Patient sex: M
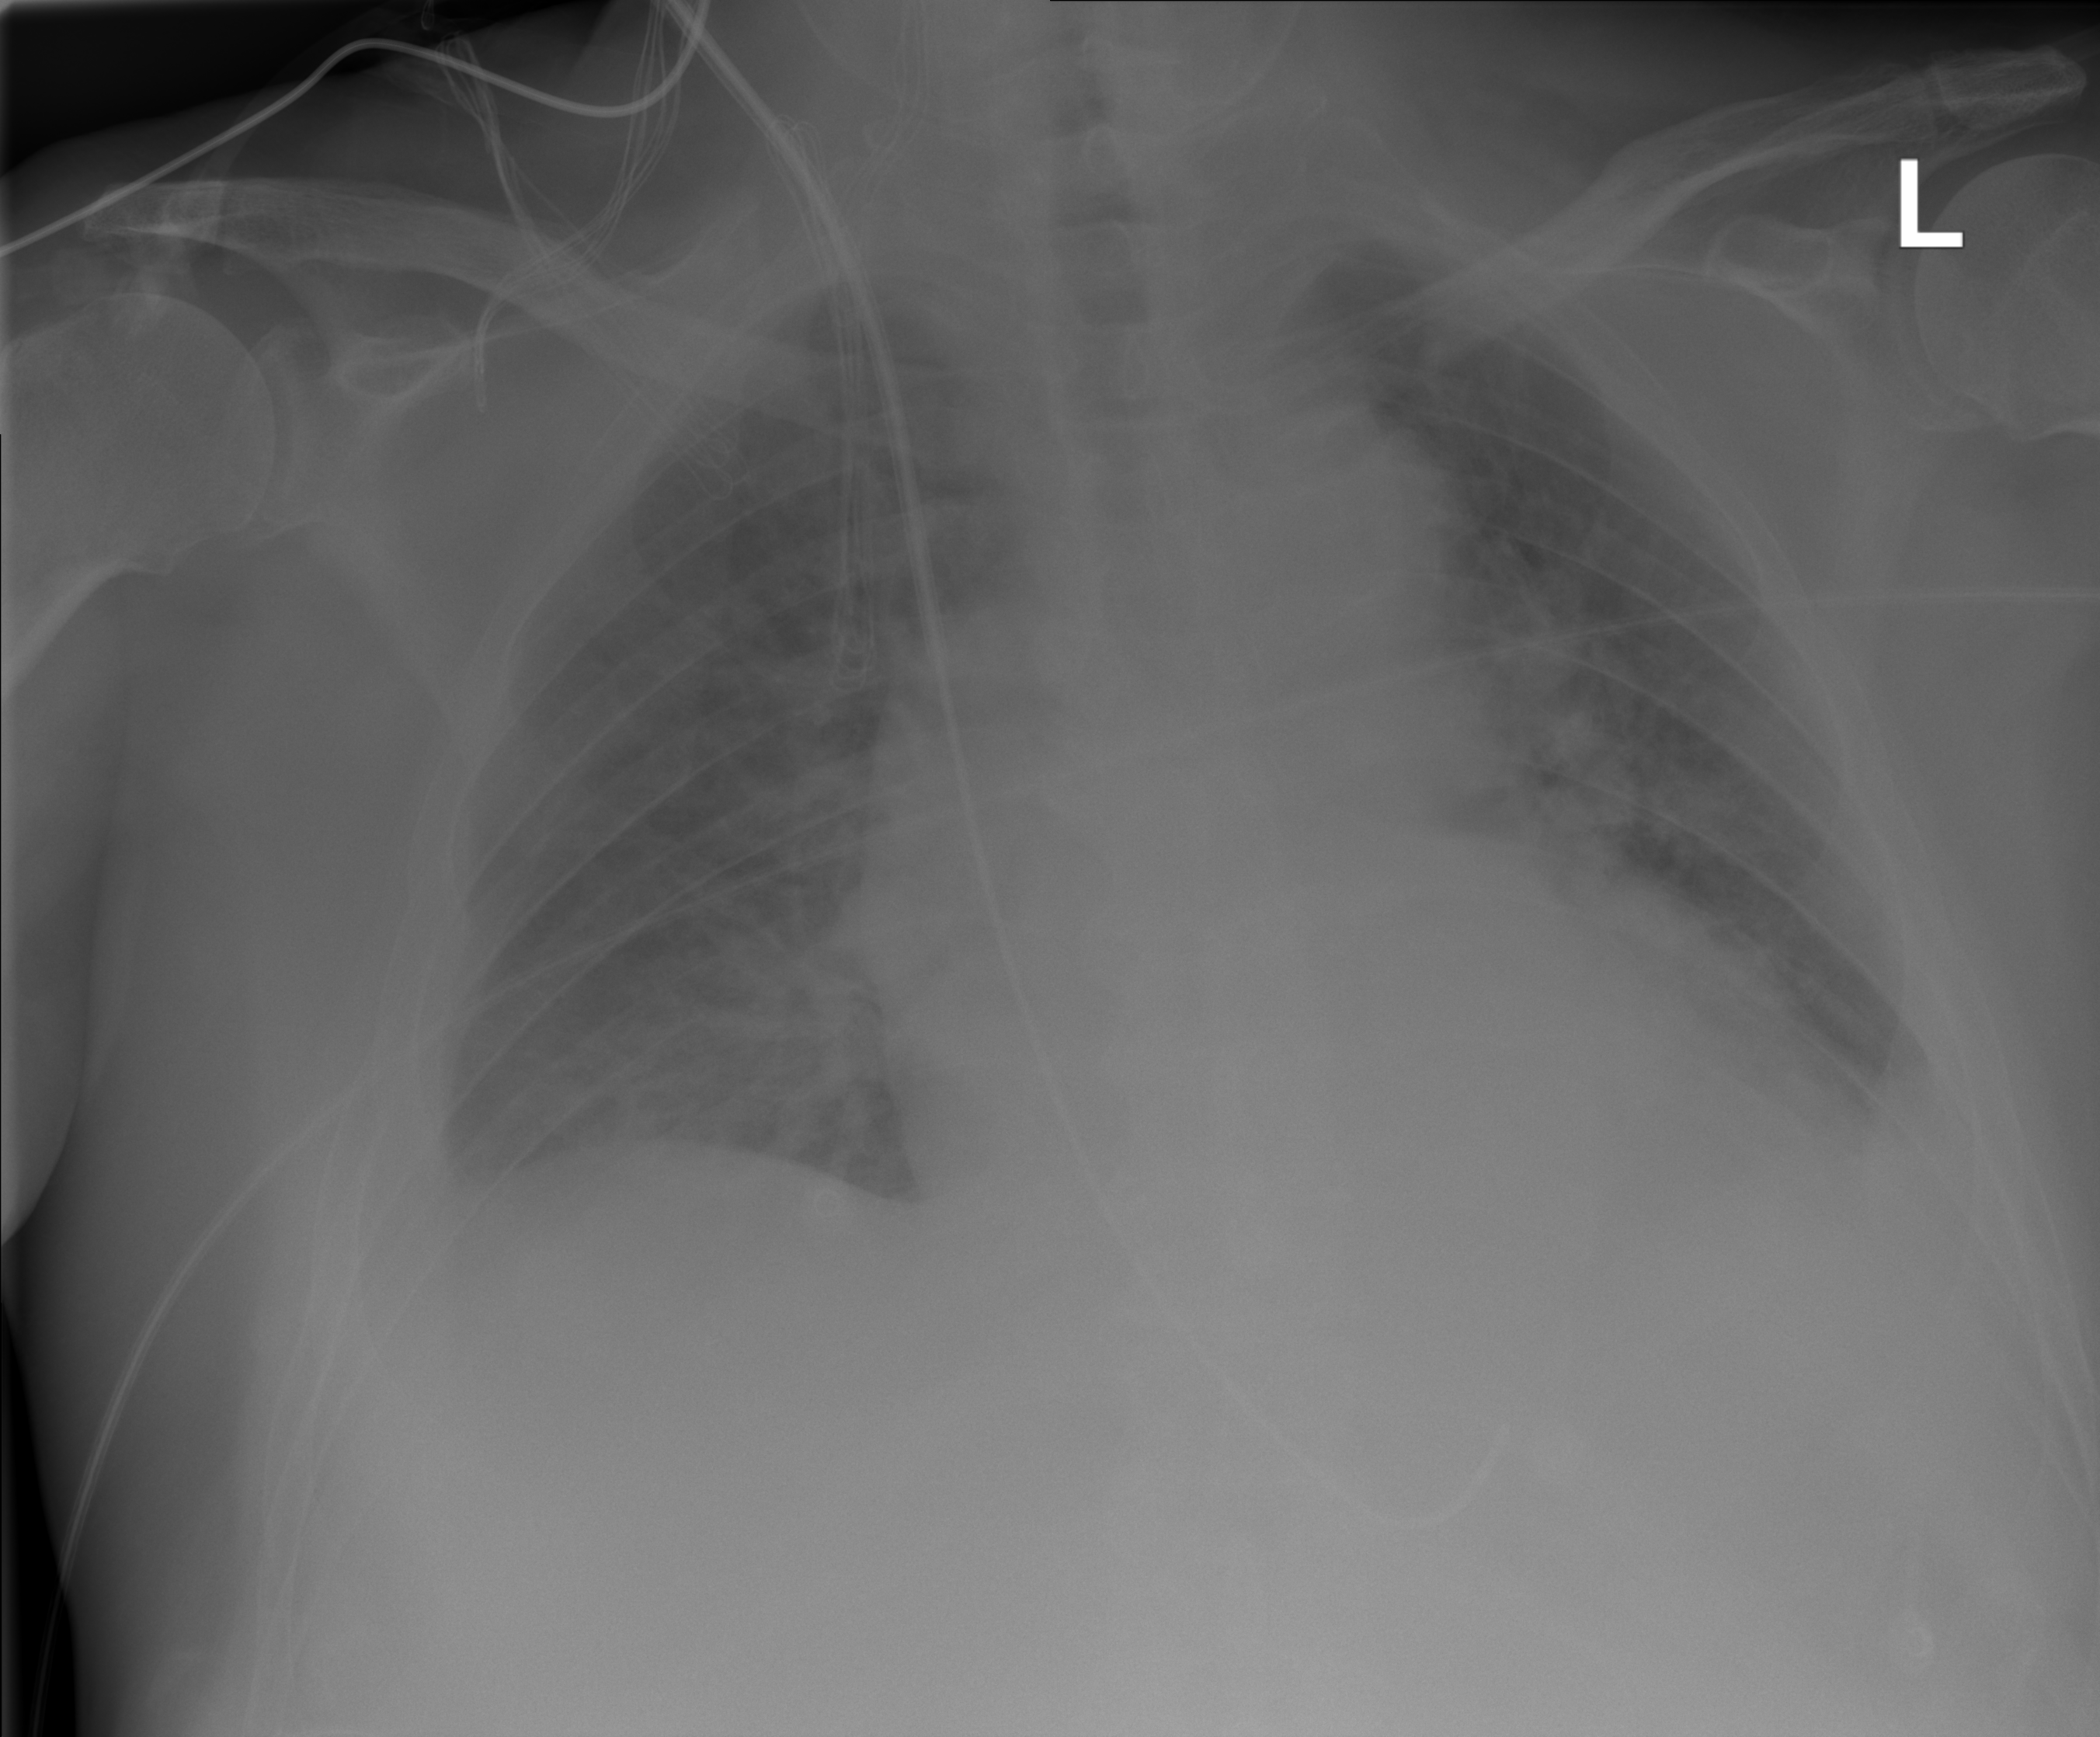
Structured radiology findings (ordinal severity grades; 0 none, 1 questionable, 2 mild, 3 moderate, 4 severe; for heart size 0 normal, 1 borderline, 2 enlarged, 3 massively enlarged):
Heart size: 2
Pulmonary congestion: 2
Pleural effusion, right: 2
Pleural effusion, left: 2
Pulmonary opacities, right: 2
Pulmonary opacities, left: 2
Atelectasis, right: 2
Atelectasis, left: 2